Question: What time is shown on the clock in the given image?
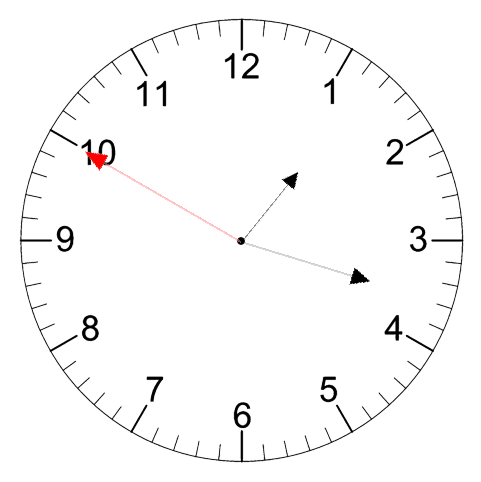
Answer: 01:17:50